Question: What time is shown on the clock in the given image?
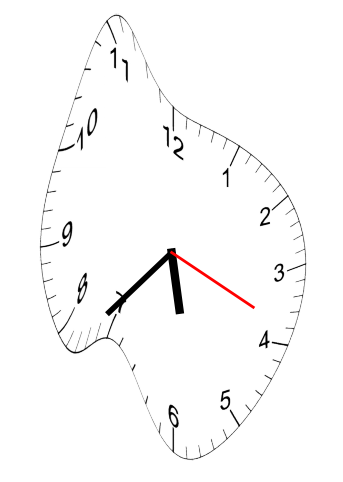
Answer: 05:37:19